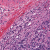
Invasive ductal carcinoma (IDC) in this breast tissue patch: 1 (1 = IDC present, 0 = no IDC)